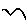
Label: bird